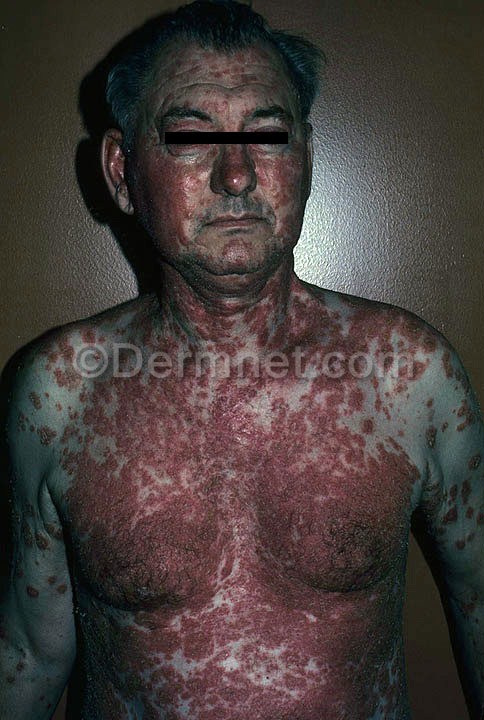
Disease: Bullous Disease Photos